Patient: sex F, age 58
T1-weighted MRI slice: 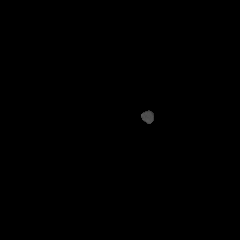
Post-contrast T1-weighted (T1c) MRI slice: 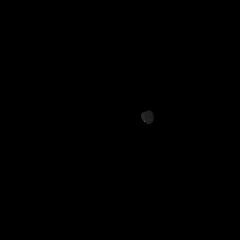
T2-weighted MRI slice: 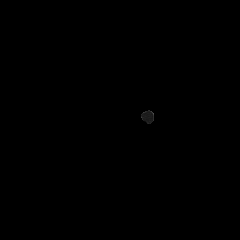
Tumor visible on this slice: no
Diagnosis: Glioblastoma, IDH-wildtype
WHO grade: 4